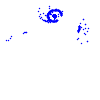
Particle: electron